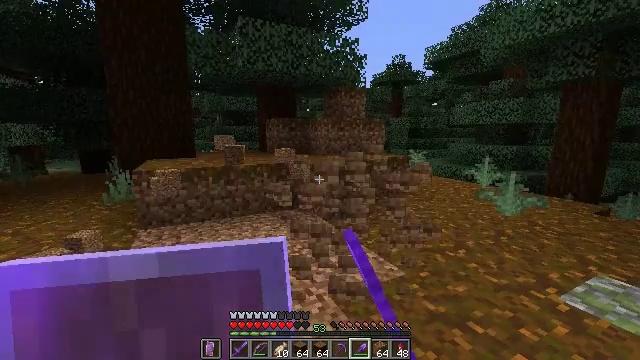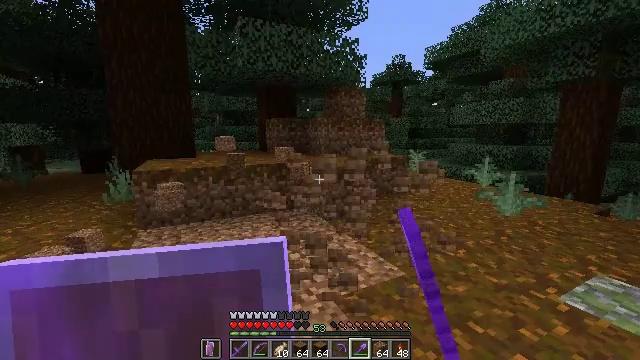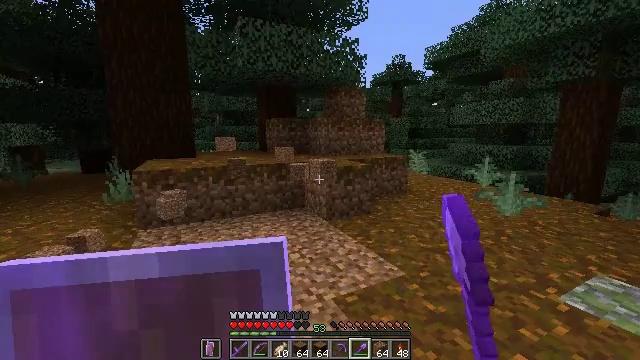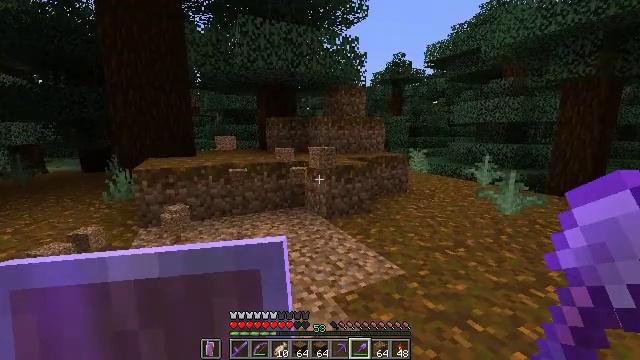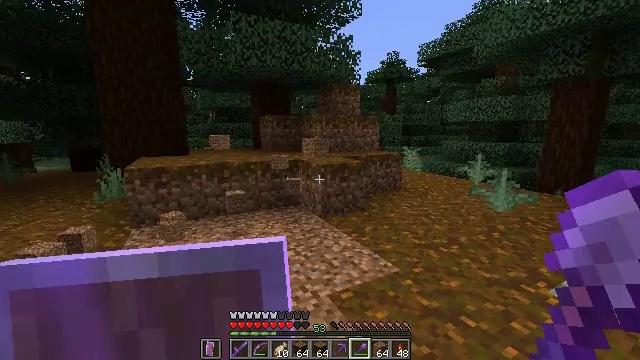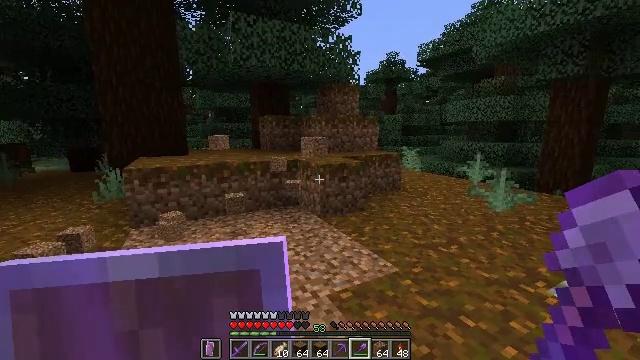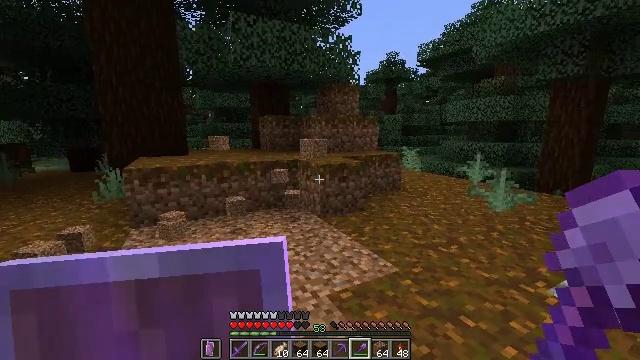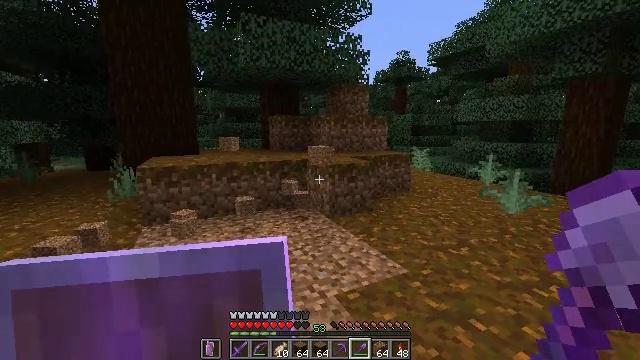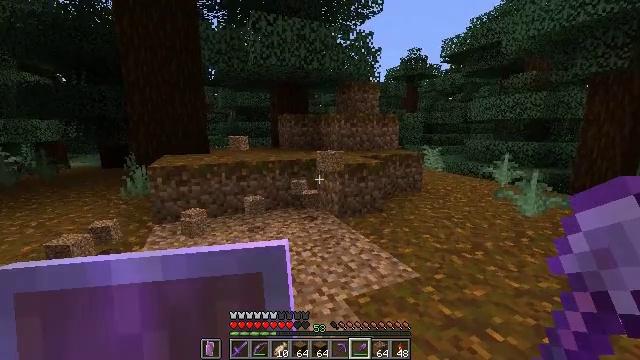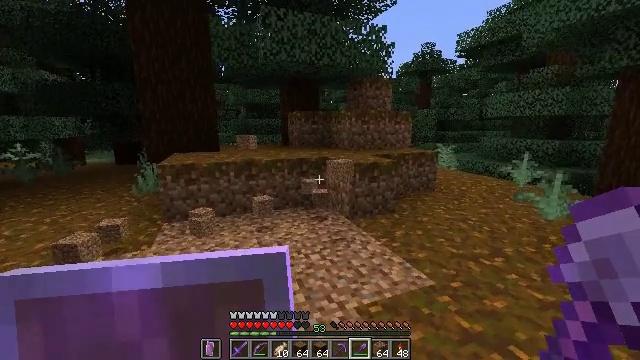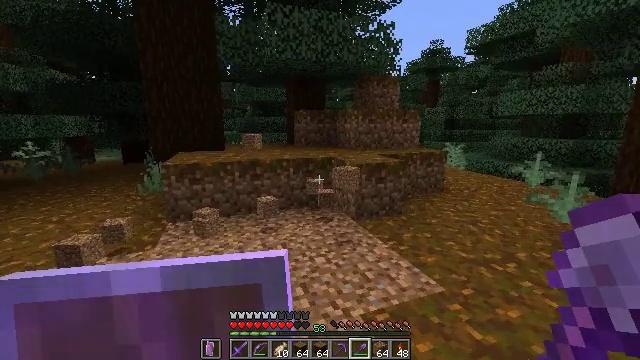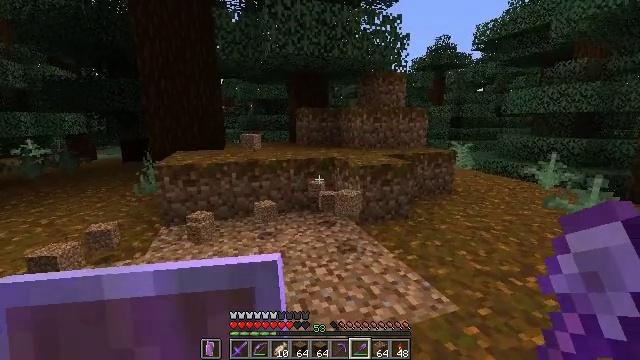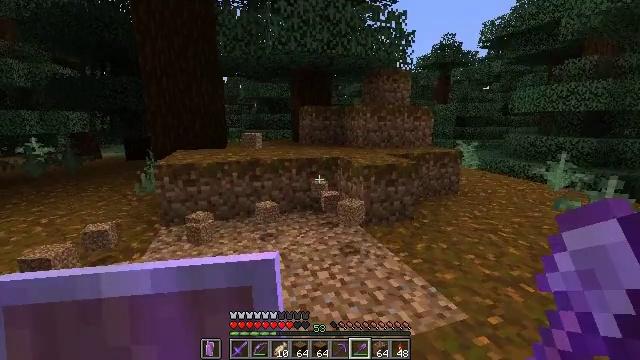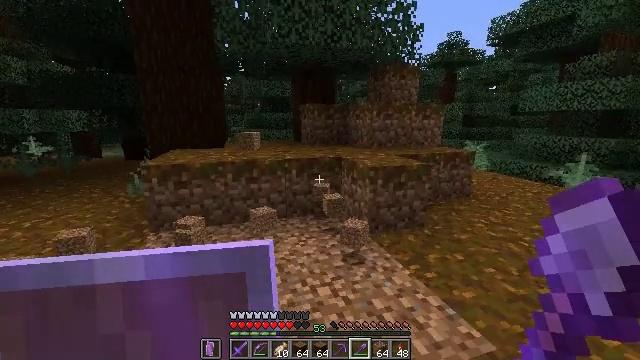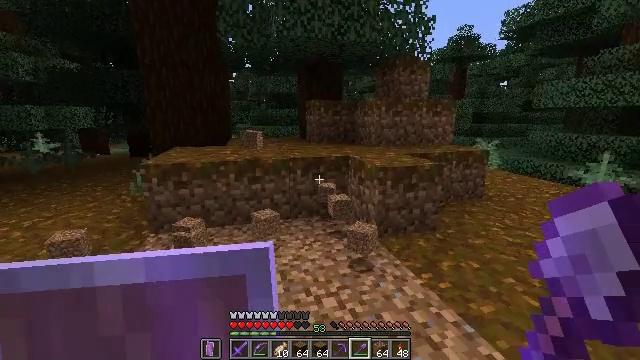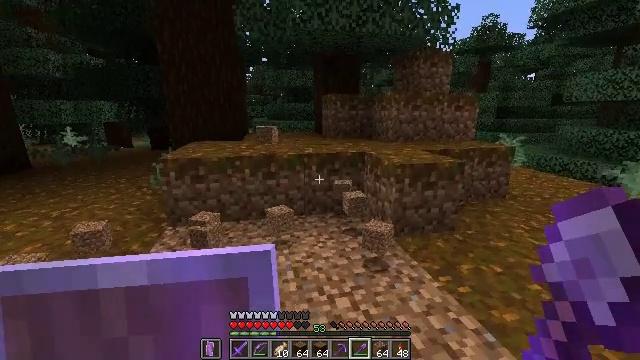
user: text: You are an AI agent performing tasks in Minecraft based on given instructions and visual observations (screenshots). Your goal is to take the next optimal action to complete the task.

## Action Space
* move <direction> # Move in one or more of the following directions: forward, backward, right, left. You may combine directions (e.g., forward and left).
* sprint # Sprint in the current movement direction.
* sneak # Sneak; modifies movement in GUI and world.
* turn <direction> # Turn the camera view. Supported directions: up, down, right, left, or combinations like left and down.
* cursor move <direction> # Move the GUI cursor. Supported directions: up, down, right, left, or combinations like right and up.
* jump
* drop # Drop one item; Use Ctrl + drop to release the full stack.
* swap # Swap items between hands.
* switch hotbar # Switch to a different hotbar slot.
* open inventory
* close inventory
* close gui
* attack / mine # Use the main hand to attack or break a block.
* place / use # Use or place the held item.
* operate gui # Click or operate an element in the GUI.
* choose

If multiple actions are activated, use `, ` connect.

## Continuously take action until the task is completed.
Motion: motion action
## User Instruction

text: Break the mossy cobblestone to gather materials.
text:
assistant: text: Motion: no_op
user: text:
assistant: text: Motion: no_op
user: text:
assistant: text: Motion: no_op
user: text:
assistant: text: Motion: turn right
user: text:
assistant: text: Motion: no_op
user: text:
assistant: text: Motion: no_op
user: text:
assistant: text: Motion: turn left
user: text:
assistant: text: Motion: move forward, turn left
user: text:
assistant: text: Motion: move forward, turn left
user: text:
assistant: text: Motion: move forward, turn left
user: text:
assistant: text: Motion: move forward
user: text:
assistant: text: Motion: move forward
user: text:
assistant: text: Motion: move forward
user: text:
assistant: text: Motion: move forward, turn left
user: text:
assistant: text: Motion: move forward, turn left and down
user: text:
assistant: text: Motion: move forward, turn left and down
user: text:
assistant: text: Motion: move forward
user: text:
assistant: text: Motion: move forward
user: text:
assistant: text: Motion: move forward
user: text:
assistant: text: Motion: move forward
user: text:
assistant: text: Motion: move forward
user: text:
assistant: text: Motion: move forward, turn left and down
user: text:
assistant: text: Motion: move forward, turn left and down
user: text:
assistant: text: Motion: move forward and move right, turn left and down
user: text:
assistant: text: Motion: move forward and move right, turn left and down
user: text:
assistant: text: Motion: move forward and move right, turn left and down
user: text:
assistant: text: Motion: move forward and move right, turn left and down
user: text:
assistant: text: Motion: move forward and move right, turn left
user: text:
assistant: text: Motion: move forward and move right, turn left and up
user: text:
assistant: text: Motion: move forward and move right, turn left and up